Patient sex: M
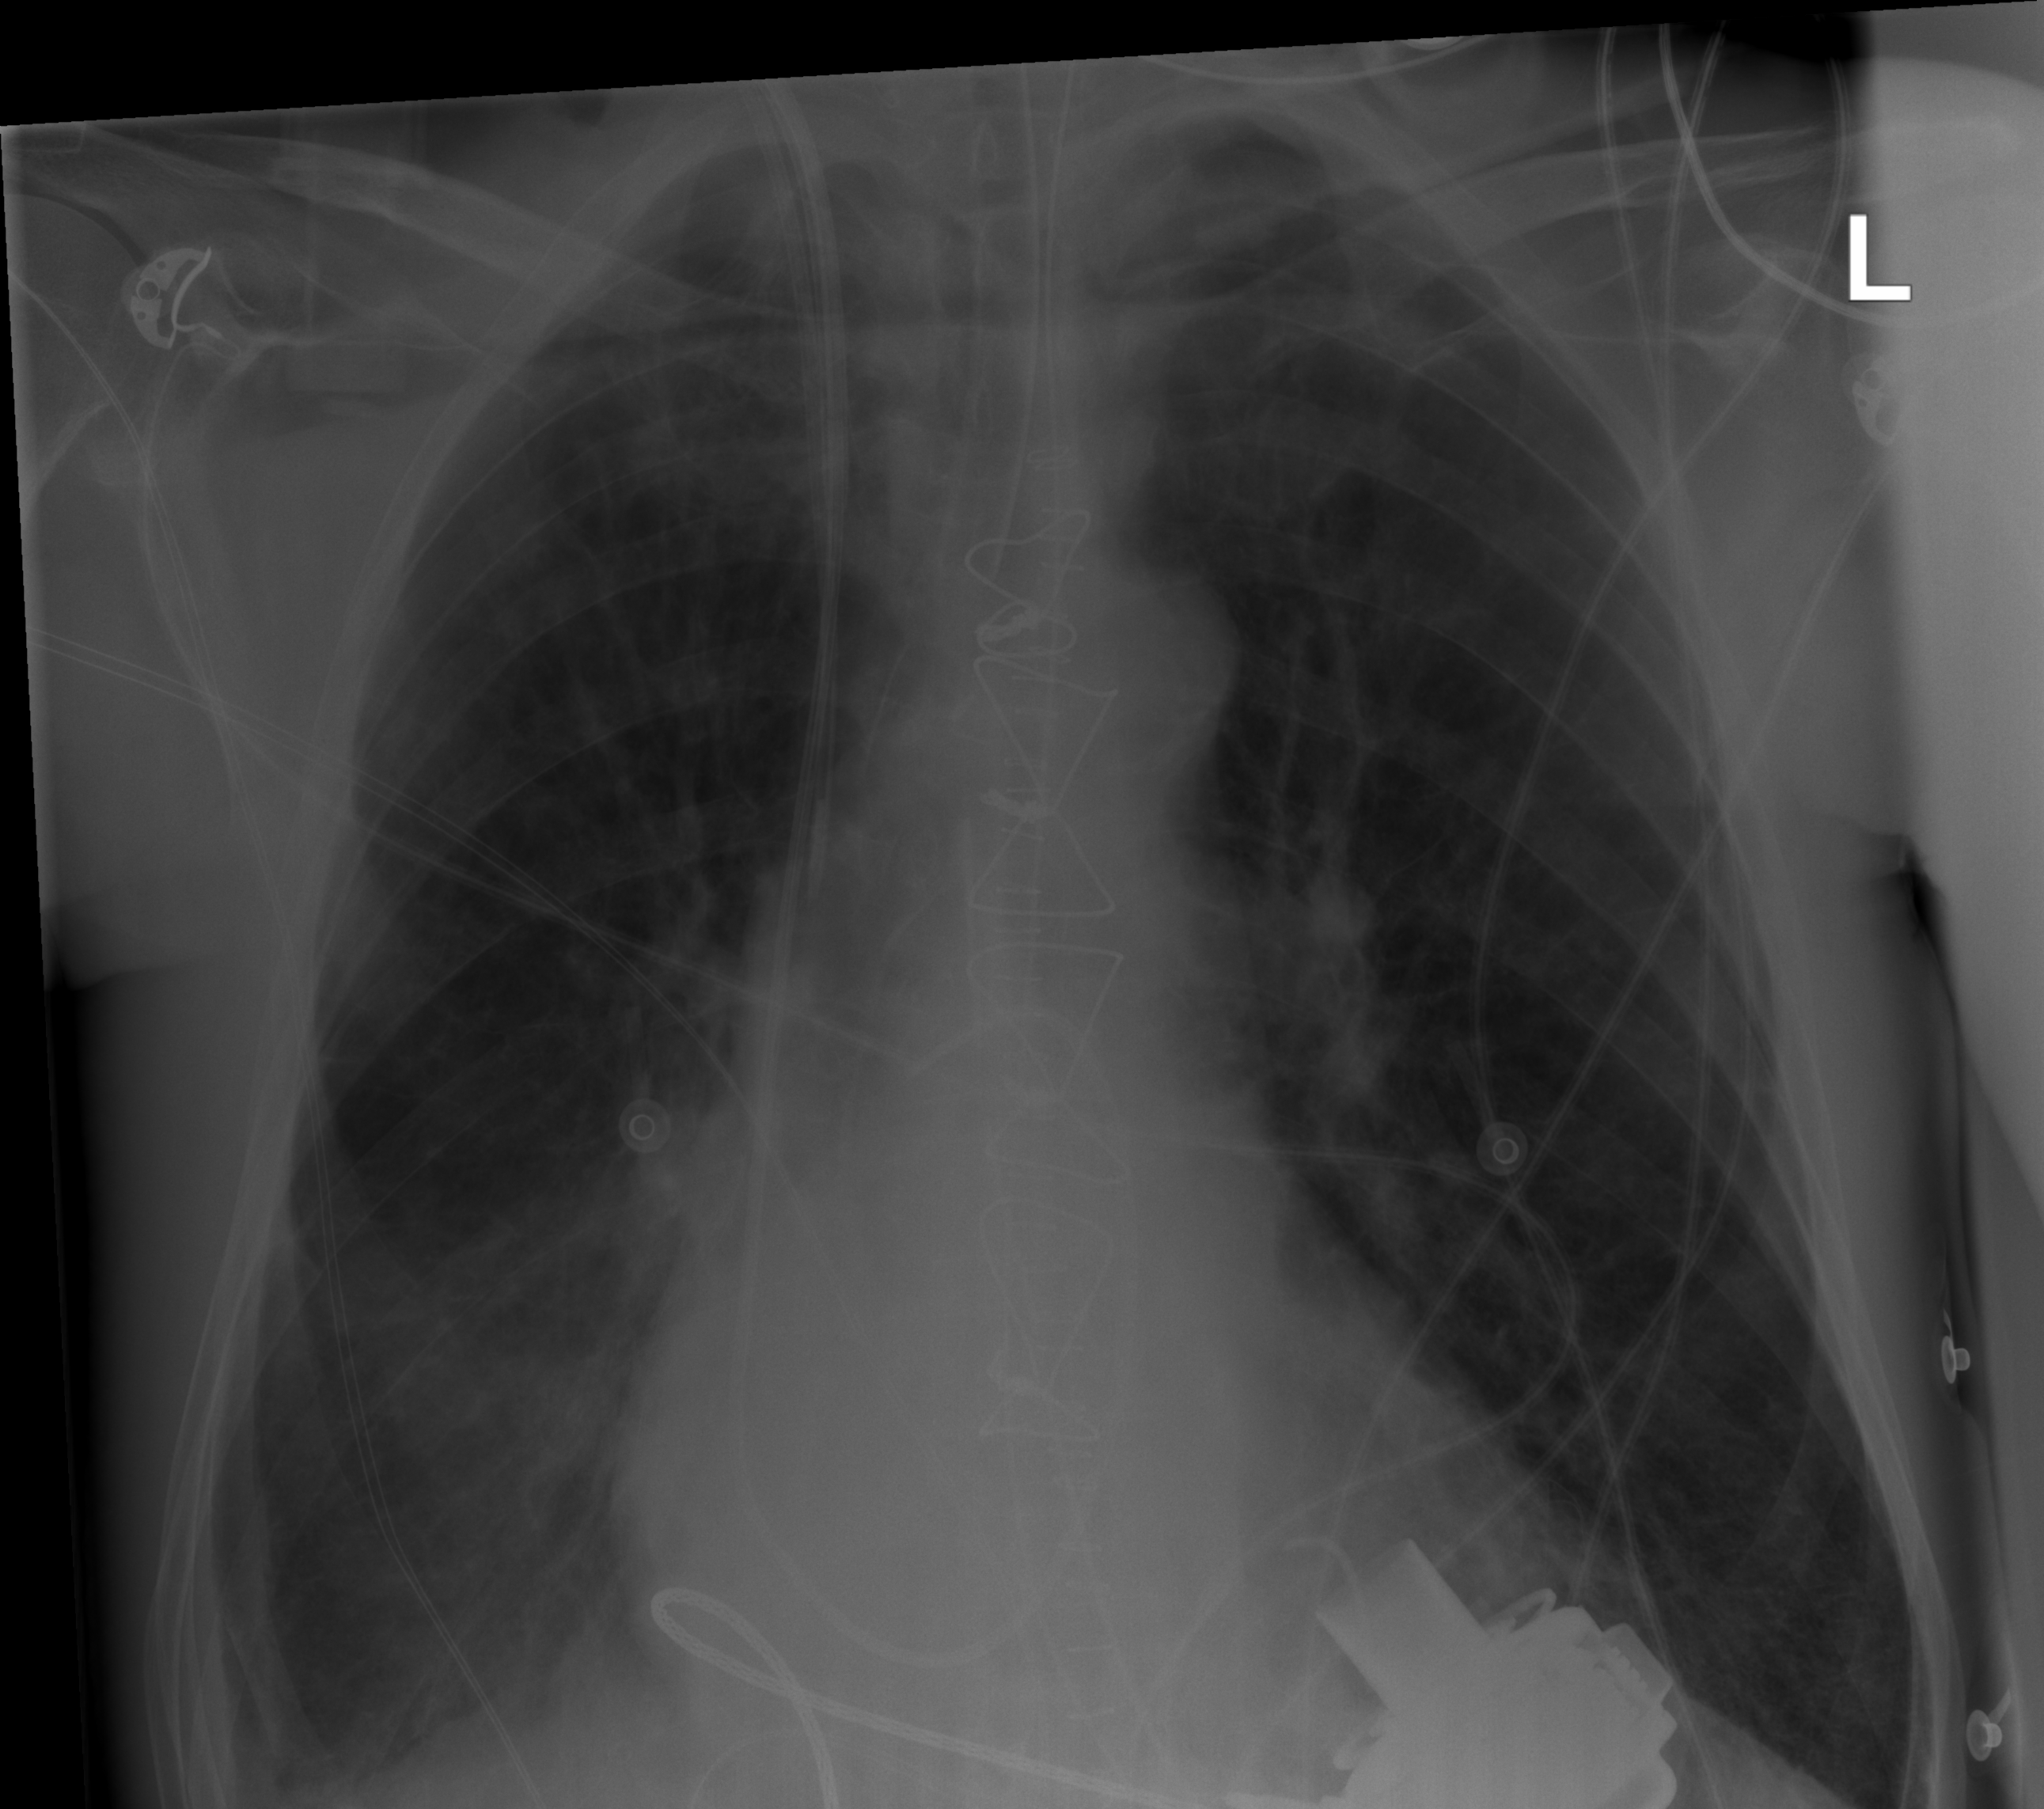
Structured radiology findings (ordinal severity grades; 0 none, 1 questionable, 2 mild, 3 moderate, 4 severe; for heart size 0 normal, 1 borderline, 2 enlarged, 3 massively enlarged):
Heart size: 0
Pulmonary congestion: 0
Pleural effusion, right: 0
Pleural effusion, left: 0
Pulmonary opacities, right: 2
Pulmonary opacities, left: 0
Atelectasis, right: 0
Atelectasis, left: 0